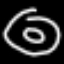
Label: donut